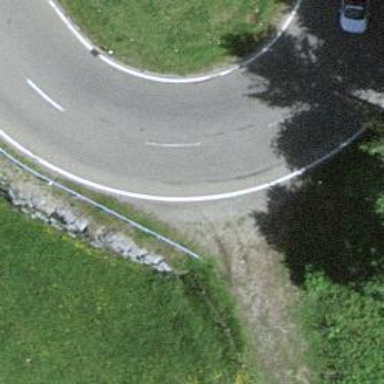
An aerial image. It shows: Secondary road with asphalt surface.